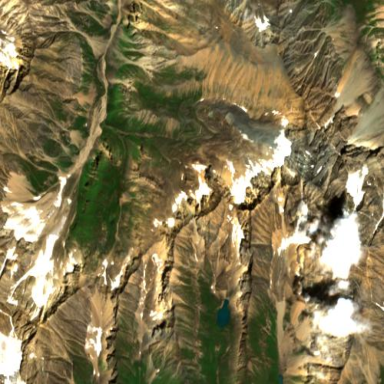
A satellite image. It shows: Majestic glacier in the distance.